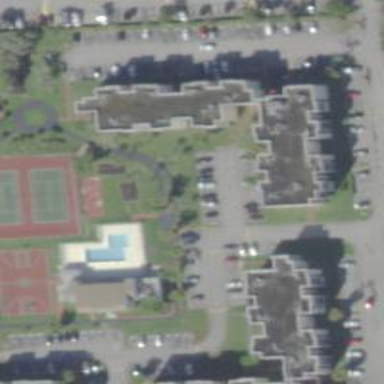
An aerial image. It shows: Image showing building with apartments.